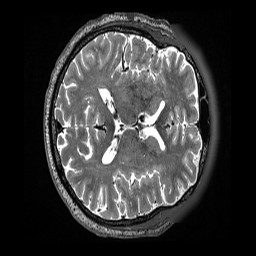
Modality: T2w
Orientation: axial
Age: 72
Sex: female